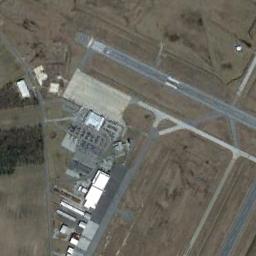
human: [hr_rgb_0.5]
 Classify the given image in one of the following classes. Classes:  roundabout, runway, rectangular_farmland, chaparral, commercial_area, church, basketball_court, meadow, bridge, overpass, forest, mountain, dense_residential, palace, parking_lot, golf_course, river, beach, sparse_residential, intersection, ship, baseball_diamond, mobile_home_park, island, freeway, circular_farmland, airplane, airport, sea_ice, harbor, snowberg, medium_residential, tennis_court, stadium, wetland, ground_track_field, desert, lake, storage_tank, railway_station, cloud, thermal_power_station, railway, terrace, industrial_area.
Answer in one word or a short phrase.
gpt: airport